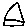
Label: house